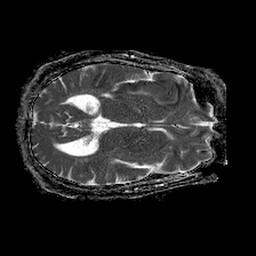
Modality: ADC
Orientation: axial
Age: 64
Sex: male
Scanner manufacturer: philips
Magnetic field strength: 1.5 T
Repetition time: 4.6 s
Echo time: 0.08528 s